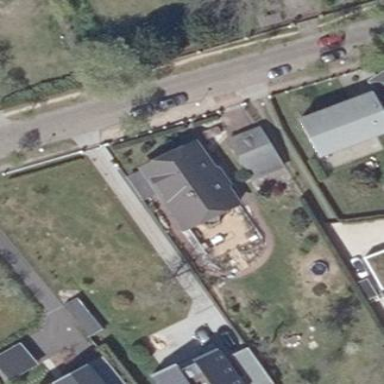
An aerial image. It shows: Detached building with half-hipped roof shape.